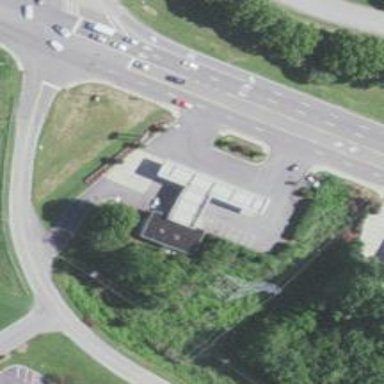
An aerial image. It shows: Convenience shop.